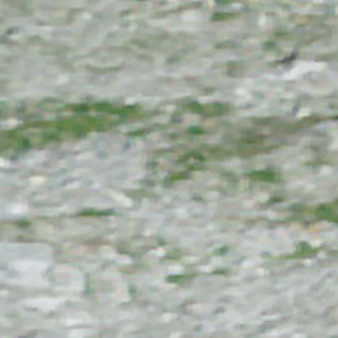
Label: other